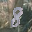
Label: 8